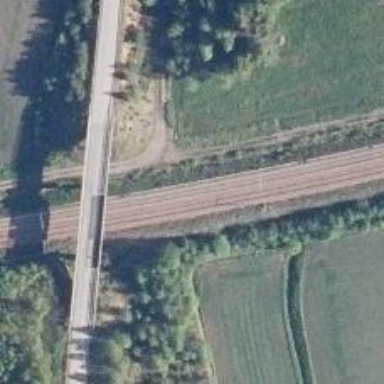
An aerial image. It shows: Railway with continuous electrified contact line.